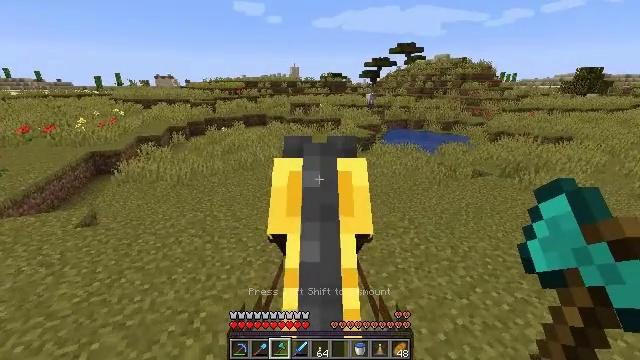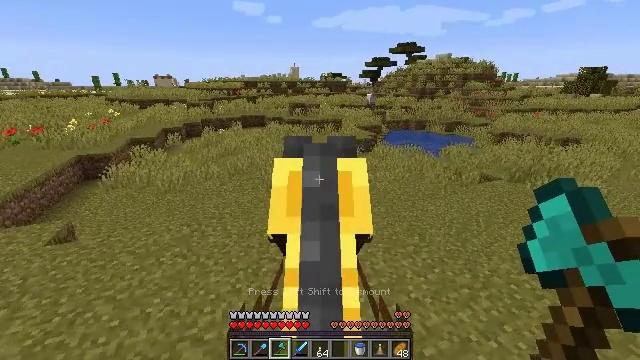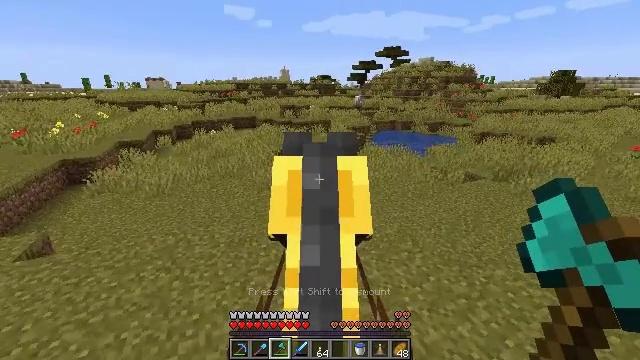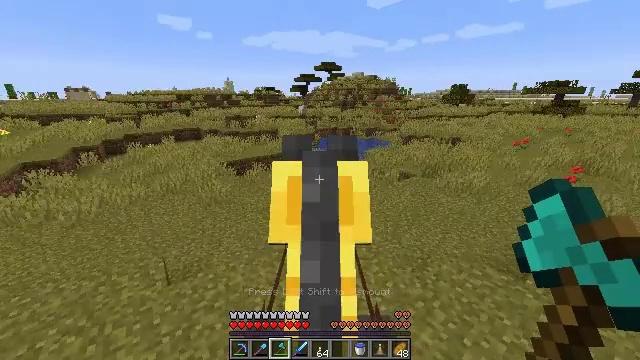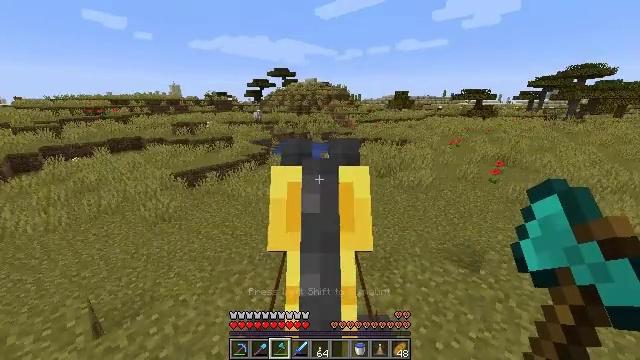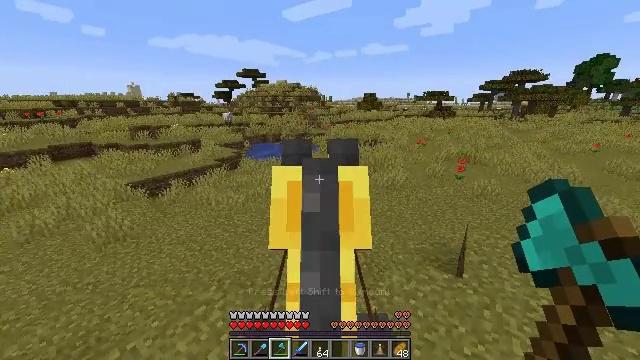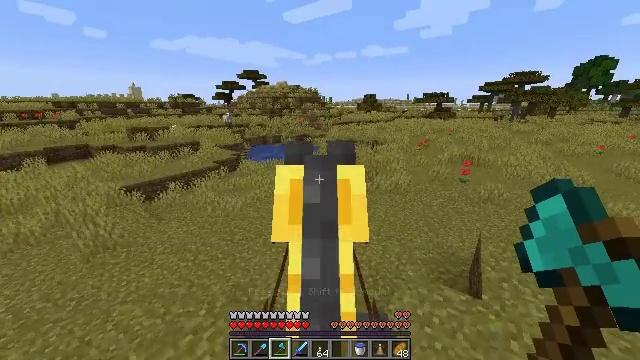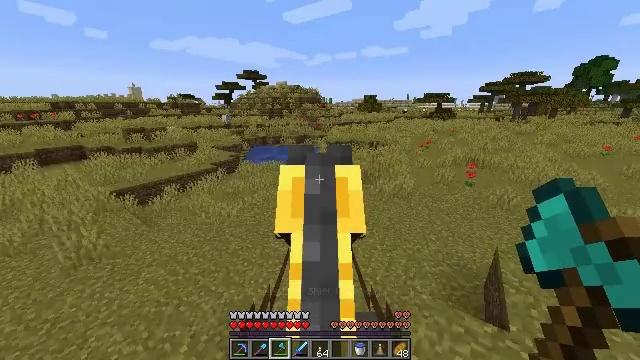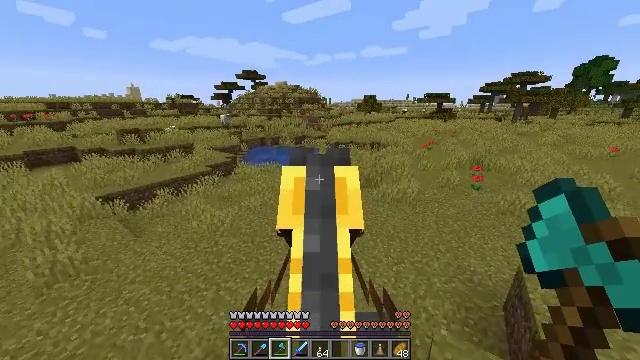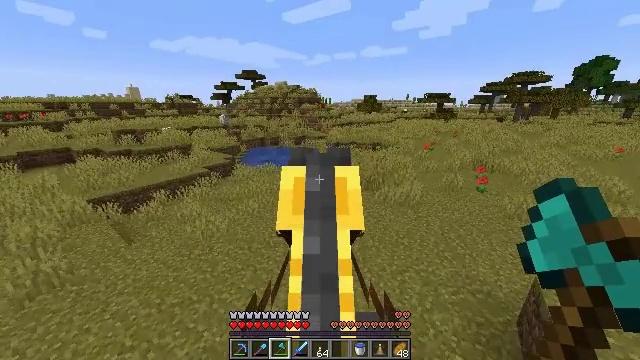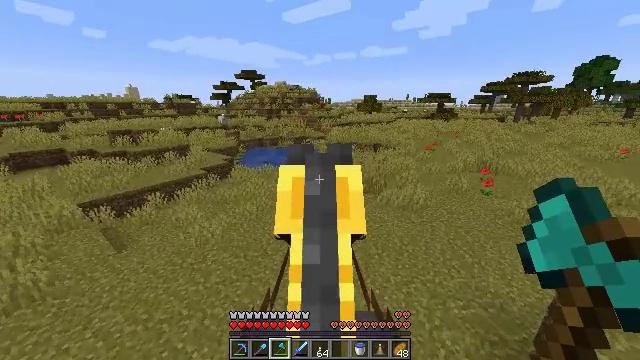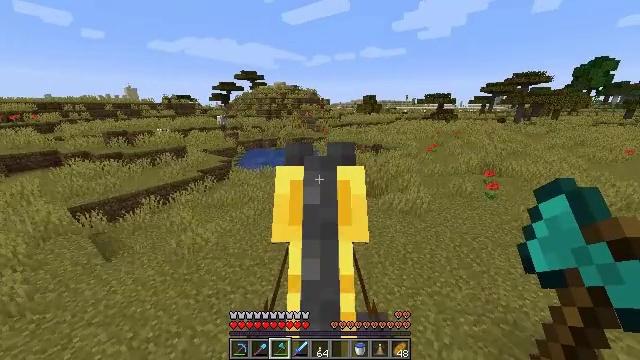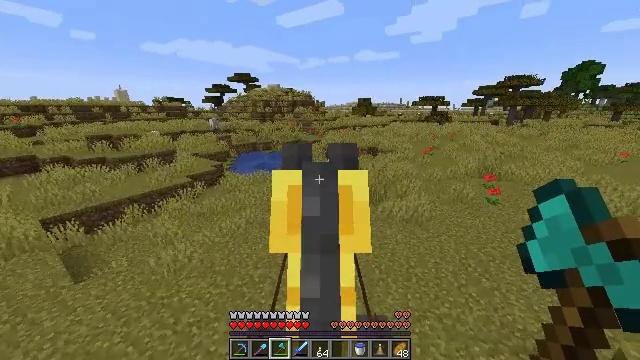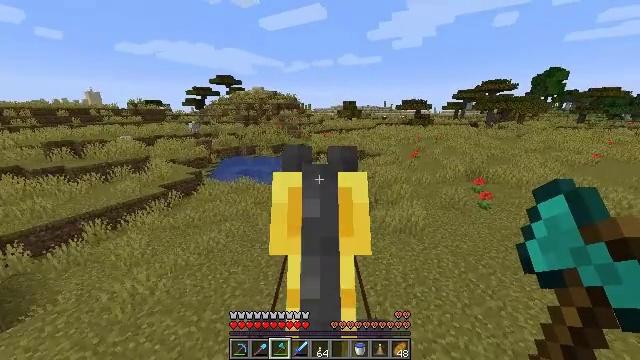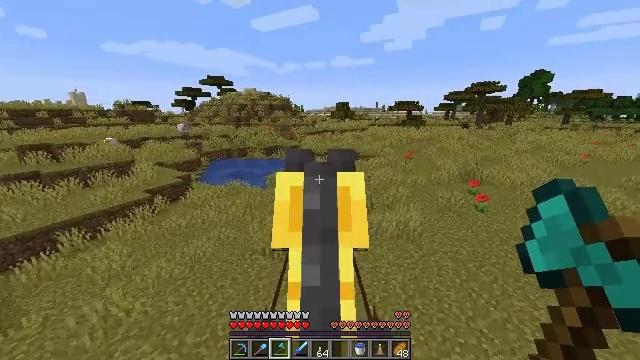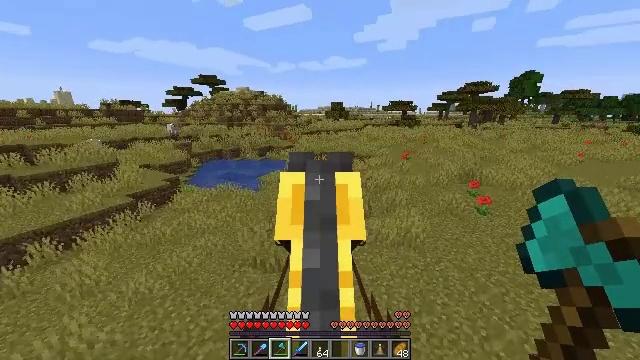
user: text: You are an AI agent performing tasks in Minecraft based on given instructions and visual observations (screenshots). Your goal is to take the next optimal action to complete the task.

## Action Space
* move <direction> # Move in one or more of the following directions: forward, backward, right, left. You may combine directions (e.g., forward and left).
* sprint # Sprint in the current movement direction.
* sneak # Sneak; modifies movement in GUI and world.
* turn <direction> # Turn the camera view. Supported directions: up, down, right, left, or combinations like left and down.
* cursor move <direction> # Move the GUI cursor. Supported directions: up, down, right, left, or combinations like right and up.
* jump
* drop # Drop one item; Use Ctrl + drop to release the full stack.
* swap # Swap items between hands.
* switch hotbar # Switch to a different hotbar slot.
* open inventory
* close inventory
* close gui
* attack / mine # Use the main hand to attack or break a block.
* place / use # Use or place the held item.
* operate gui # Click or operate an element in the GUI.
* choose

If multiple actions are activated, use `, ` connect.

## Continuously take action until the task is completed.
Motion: motion action
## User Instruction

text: Attack the sandstone to break it.
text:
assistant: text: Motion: move forward, sprint
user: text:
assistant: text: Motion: move forward, sprint, turn right
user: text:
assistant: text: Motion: move forward, sprint, turn right
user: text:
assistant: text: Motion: move forward, sprint, turn right
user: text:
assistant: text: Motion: move forward, sprint
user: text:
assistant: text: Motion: move forward, sprint
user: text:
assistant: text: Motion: move forward, sprint
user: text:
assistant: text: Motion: move forward, sprint
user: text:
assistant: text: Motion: move forward, sprint
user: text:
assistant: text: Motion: move forward, sprint
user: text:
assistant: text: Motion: move forward, sprint
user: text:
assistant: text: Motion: move forward, sprint, turn right
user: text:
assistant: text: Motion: move forward, sprint, turn right
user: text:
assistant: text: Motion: move forward, sprint, turn right
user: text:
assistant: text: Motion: move forward, sprint
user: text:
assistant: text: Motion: move forward, sprint, turn right
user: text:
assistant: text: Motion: move forward, sprint, turn right
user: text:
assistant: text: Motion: move forward, sprint, turn right
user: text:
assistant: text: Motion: move forward, sprint, turn right
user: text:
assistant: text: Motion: move forward, sprint, turn right
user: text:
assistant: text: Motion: move forward, sprint, turn right
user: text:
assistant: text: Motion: move forward, sprint
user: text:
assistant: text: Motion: move forward, sprint
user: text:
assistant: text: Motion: move forward, sprint
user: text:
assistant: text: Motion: move forward, sprint
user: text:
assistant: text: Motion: move forward, sprint
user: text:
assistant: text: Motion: move forward, sprint
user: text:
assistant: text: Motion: move forward, sprint
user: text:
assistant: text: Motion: move forward, sprint
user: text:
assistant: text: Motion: move forward, sprint